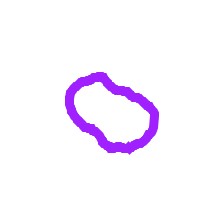
Shape: circle